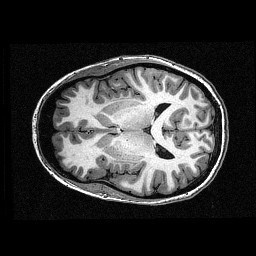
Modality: T1w
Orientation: axial
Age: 30
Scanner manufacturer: siemens
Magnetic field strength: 3 T
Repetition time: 2.3 s
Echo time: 0.00336 s